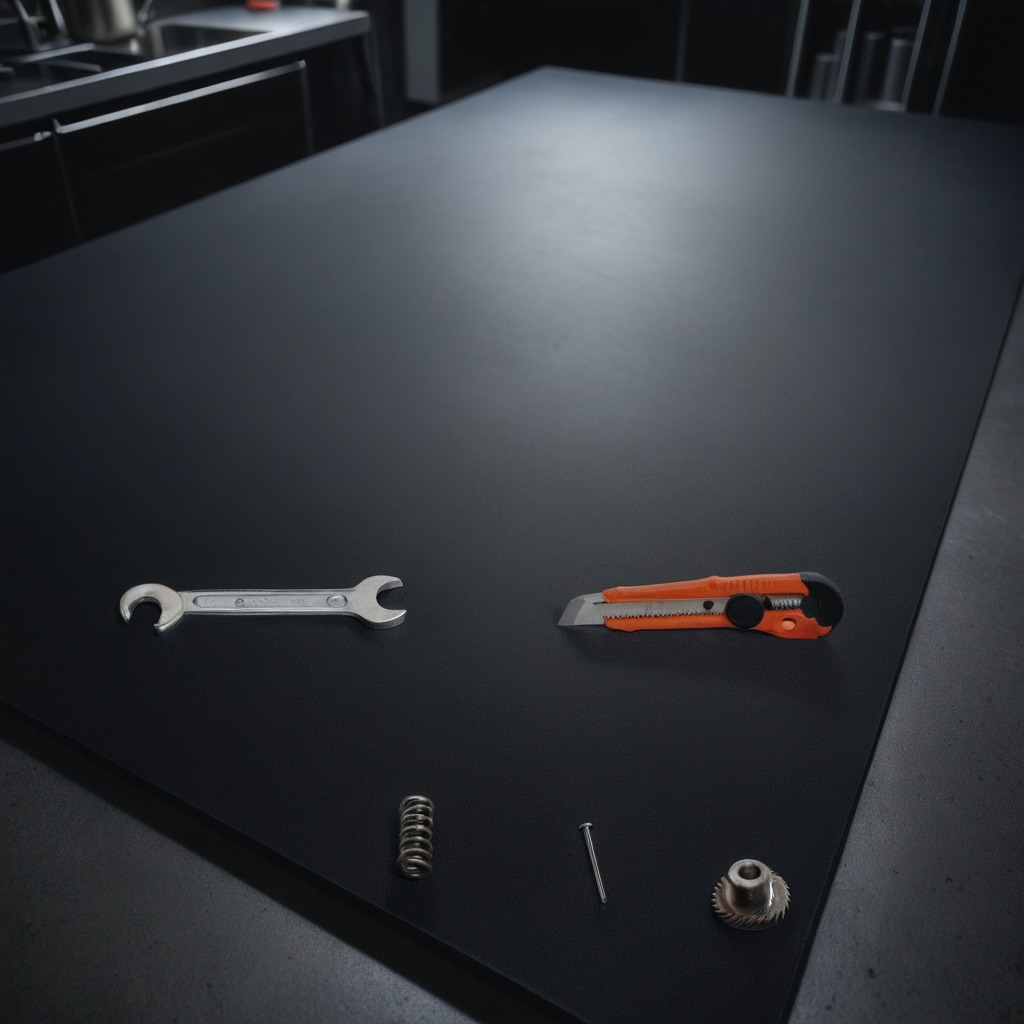
A steel gear with teeth, a utility knife, an iron nail, a coiled metal spring, and a wrench are lying on a clean granite tabletop inside a workshop at night dim ambient light soft shadows worn but beneath the mat